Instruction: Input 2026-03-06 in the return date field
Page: home
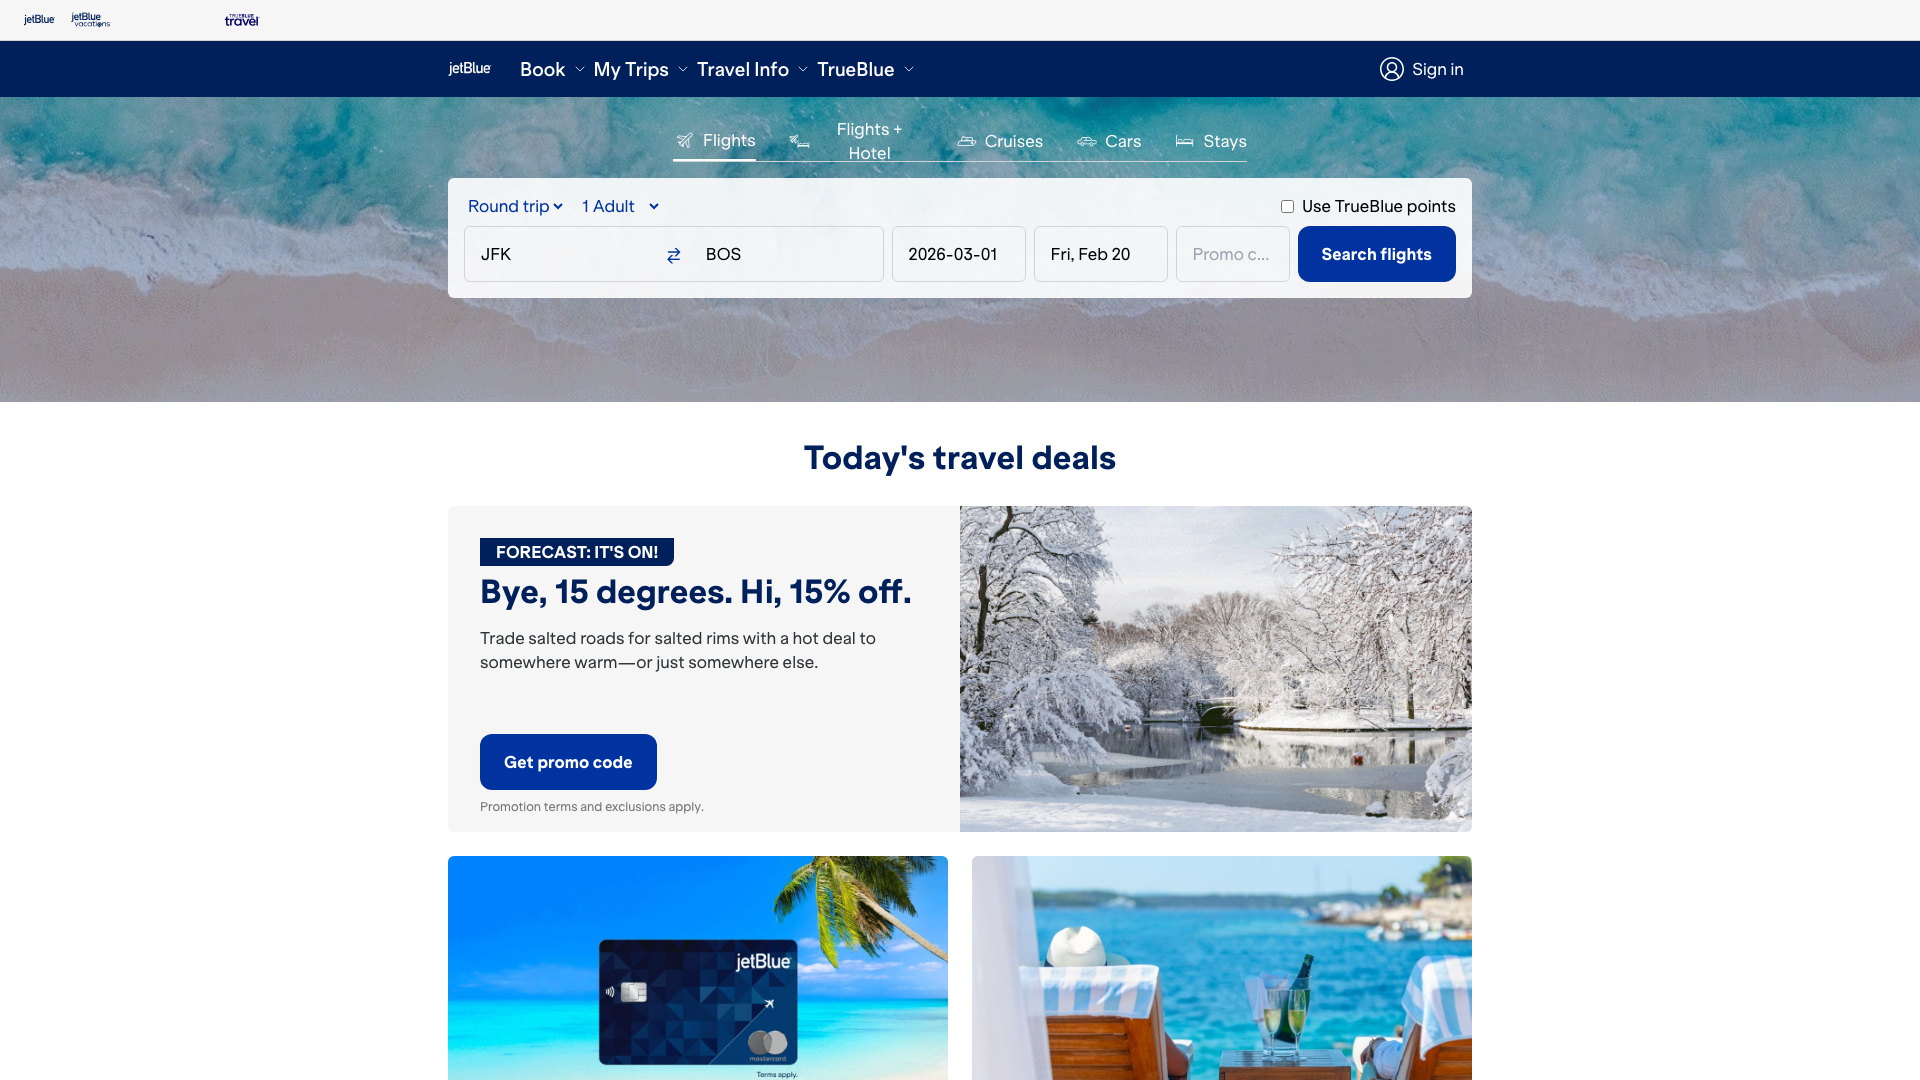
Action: type